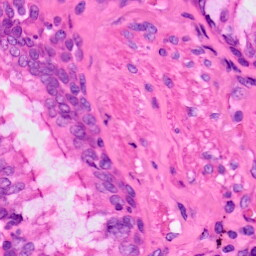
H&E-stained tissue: Lung